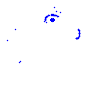
Particle: electron